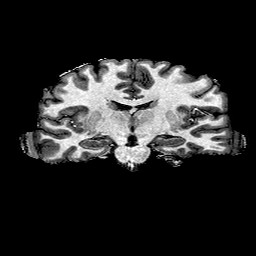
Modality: T1w
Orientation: sagittal
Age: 25
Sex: male
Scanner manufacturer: ge
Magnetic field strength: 3 T
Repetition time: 7.66 s
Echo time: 0.003476 s